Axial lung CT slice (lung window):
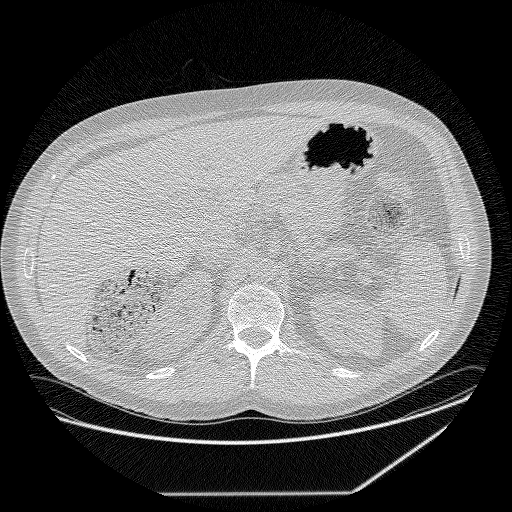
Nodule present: no